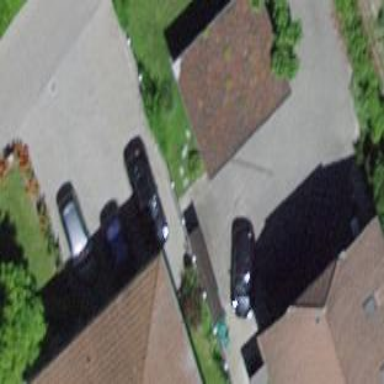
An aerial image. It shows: Carport building.